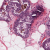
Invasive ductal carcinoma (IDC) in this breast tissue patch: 0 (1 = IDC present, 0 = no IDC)